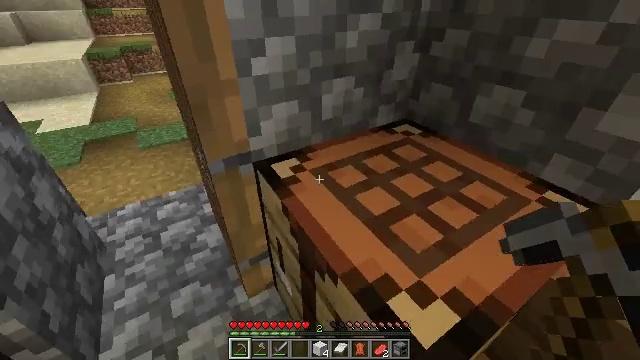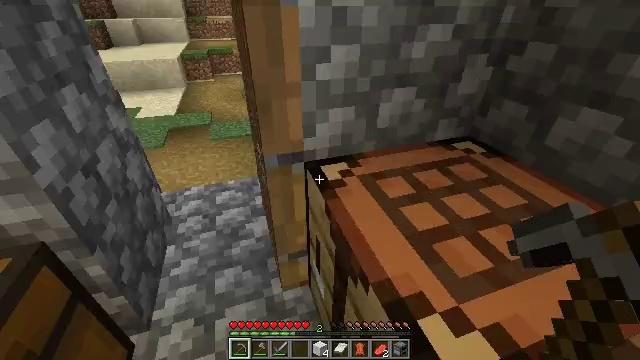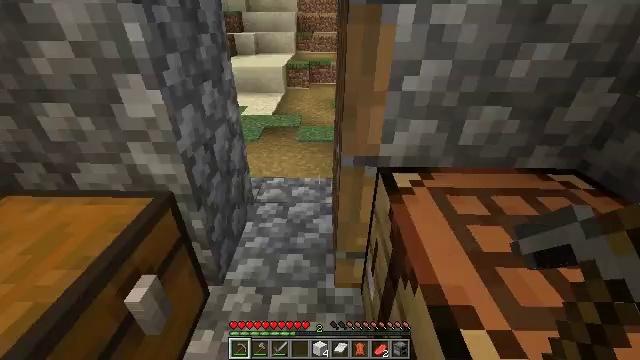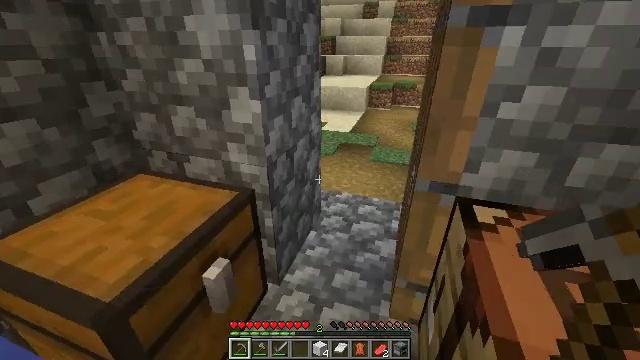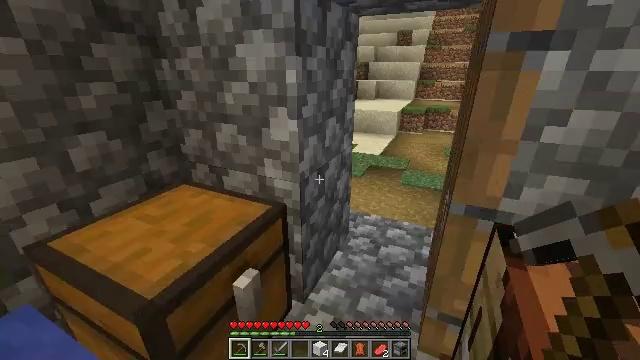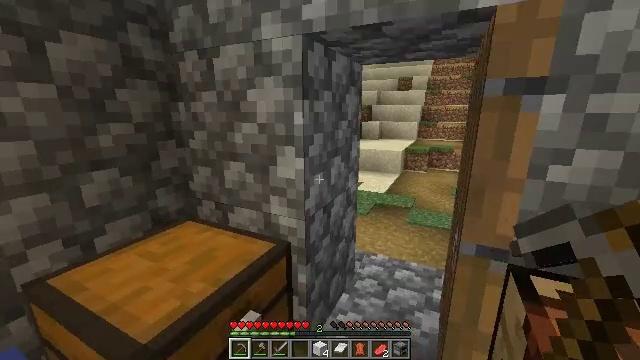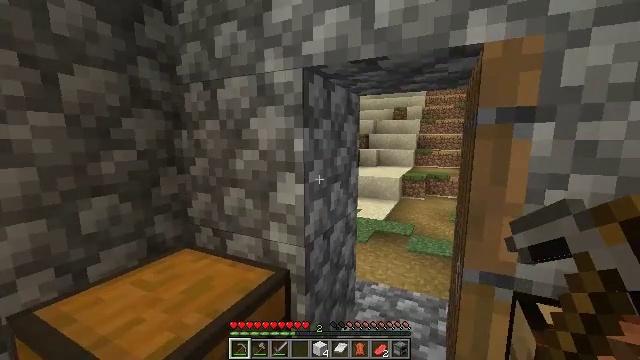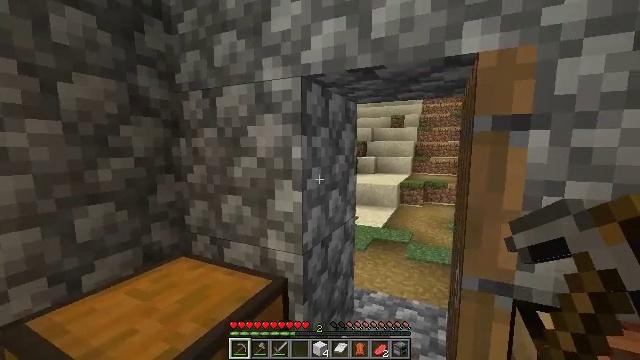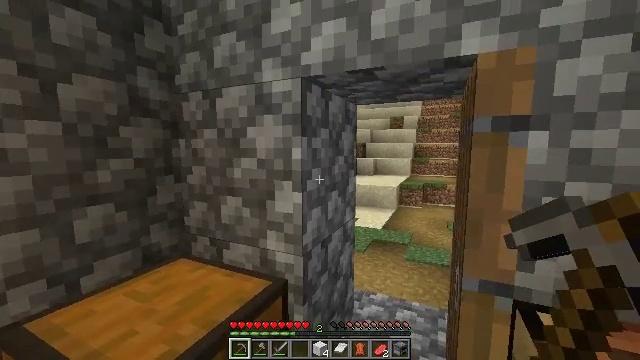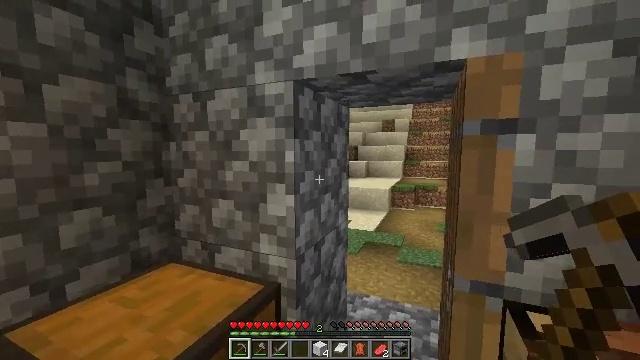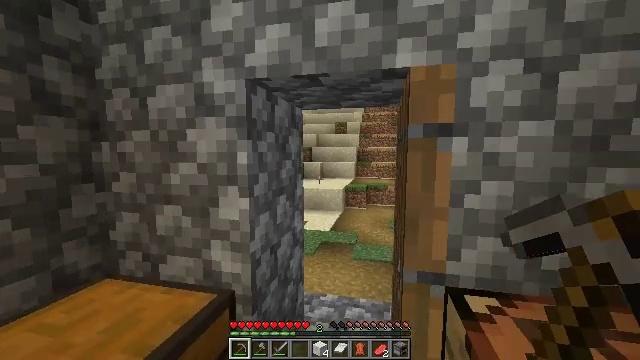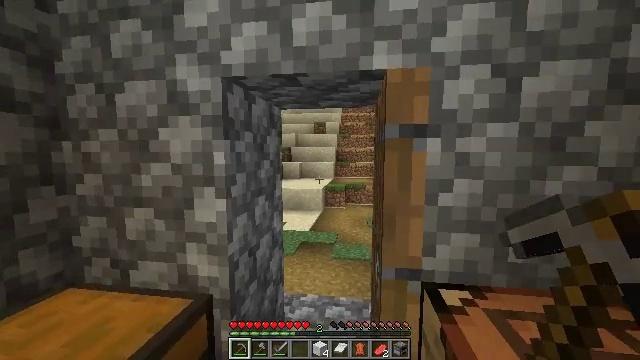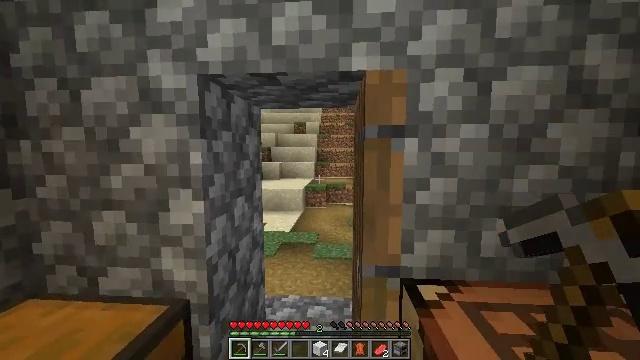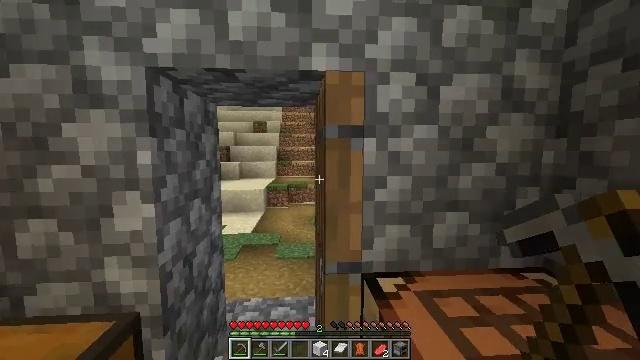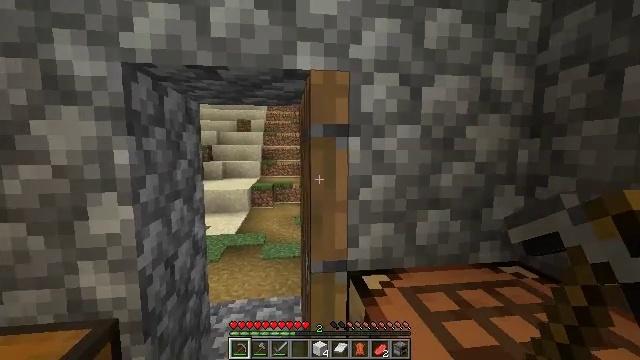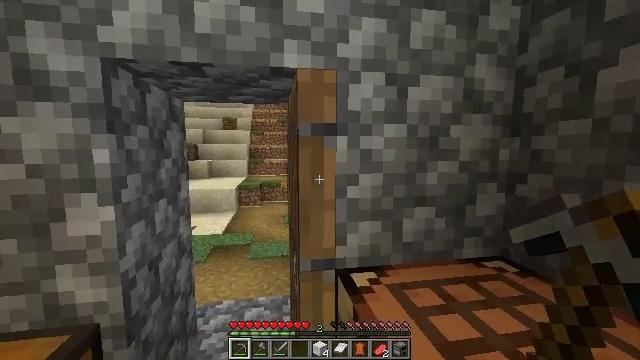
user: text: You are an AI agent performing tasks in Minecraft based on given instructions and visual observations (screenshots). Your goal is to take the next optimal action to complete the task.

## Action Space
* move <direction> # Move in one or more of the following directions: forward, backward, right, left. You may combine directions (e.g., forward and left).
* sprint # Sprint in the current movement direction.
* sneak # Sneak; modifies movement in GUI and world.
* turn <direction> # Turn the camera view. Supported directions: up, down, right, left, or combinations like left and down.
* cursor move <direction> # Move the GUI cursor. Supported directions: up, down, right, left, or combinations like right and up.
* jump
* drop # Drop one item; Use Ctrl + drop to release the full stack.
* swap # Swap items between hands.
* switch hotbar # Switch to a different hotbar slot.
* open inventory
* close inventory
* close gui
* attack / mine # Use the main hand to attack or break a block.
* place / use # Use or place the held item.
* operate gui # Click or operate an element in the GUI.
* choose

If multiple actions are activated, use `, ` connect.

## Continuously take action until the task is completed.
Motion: motion action
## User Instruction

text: Remove the blue bed from its location.
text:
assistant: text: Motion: move right, turn left and up
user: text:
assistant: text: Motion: move right, turn left and up
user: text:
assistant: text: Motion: turn left and up
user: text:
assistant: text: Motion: turn left and up
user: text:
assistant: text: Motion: turn left and up
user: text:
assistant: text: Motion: turn up
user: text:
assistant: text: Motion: turn up
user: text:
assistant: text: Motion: no_op
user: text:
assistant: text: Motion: turn right
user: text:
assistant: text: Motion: turn right
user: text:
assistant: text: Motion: turn right
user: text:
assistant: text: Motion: turn right
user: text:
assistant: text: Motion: turn right
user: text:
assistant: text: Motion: turn right
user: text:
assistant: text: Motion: turn right
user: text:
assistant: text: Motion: use / place
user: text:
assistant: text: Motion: use / place
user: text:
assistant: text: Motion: turn right
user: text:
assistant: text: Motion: turn right and down
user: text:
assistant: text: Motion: turn right and down
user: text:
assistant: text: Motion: turn right and down
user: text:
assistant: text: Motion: move left, turn right and down
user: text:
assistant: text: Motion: move left, turn right and down
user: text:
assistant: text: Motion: move left, turn right and down
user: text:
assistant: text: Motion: turn right
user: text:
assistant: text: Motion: turn right
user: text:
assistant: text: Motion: turn right
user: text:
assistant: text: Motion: no_op
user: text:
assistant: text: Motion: turn right
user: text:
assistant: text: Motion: turn right